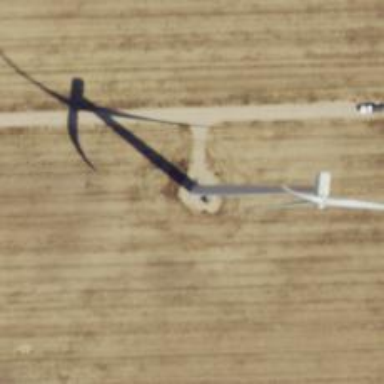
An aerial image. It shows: Wind turbine generator that utilizes wind as its source for generating electricity. It is of the horizontal axis type.